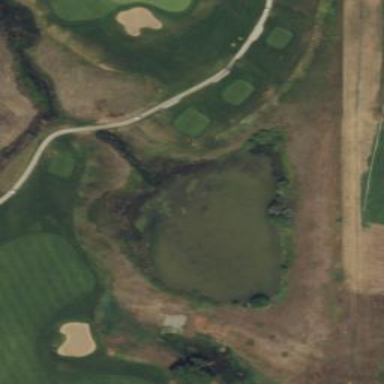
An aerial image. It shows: Water hazard in golf course. The hazard is natural water feature.